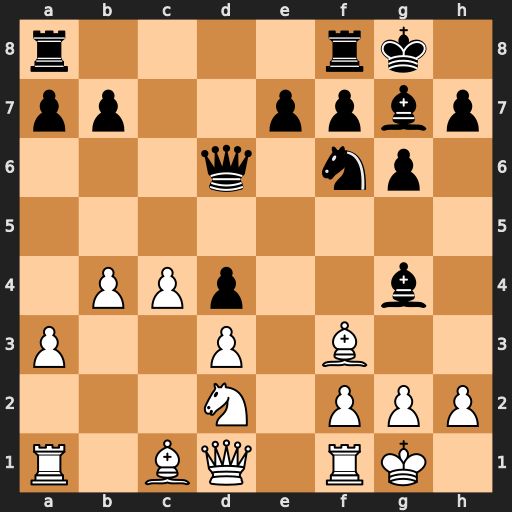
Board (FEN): r4rk1/pp2ppbp/3q1np1/8/1PPp2b1/P2P1B2/3N1PPP/R1BQ1RK1
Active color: w
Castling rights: -
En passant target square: -
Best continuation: Bxg4 Nxg4 Qxg4